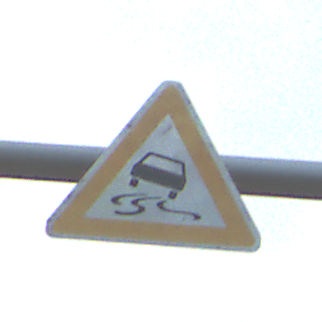
Verkehrszeichen: SchleuderOderRutschgefahr
Umgebung: Outdoor, RoadRail
Tageszeit: SunriseSunset
Wetter: PartlyCloudy
Licht: Natural
Jahreszeit: NotSpecified
Kontrast: LowContrast